Question: So I need the client to store the server address etc... locally and also have it encrypted but where should the file be kept as I have tried putting it in the Program Files folder but I am getting an error. It works fine on mac but not windows.
'''
/**
* Gets the path to the configuration file
* dependent on the operating system.
*
* @return File Path {@code File}
*/
public File getOSConfigurationPath () {
File file;
if (System.getProperty("os.name").startsWith("Windows")) {
file = new File (System.getProperty("user.home") + "/Program Files/AutoSales/Configuration.txt");
} else {
file = new File (System.getProperty("user.home") + "/Library/Application Support/AutoSales/Configuration.txt");
}
return file;
}
'''
The file where ^^^^ is returned to uses it like this.
'''
} else {
file.createNewFile();
System.out.println("New Config File Created");
}
'''
For some reason the Windows save path give this error.

Any advice would be greatly appreciated. Thanks.
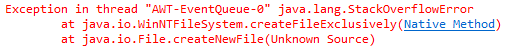
Answer: Does this exception occur on the line where you get the Windows file location or at some point later? Usually such exception means that your code is being executed and you get recursive repeating calls which eventually leads to stack overflow.
The first thing to do here is to debug the code and see when exactly this exception happens. Once you isolate the code, you will be able to fix the issue.
Another note - are you using when you invoke UI related operations? This is a must when you deal with Java Swing UI.
<URL>
<URL>